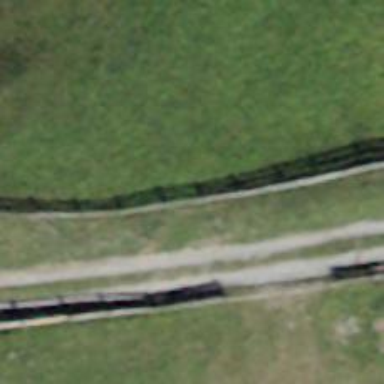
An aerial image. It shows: Fence.